Question: I can not understand what has caused this strange behavior of QMenuBar:
The when I declare in the header file (dialog.h):
'''
#include <QMenuBar>
#include <QMenu>
...
private:
QMenuBar* bar;
QMenu* file;
...
'''
And in the source file in the constructor:
'''
...
QVBoxLayout* mainLayout = new QVBoxLayout;
bar = new QMenuBar(this);
file = new QMenu("File");
bar->addMenu(file);
mainLayout->addWidget(bar);
this->setLayout(mainLayout);
...
'''
If I create a menu-bar directly in the constructor (not declaring it in the header file), everything works and the menu-bar appears on the form:
'''
...
QMenuBar * b = new QMenuBar(this);
QMenu * m = new QMenu("File1");
b->addMenu(m);
mainLayout->addWidget(b);
this->setLayout(mainLayout);
...
'''
And I haven't got such problem. This behavior only .
What I am doing wrong? Is there anything that I misunderstand?
I have Qt 4.8.3 and gcc vesion 4.4.7 .
This is a form with correct behavior of Menu-bar:

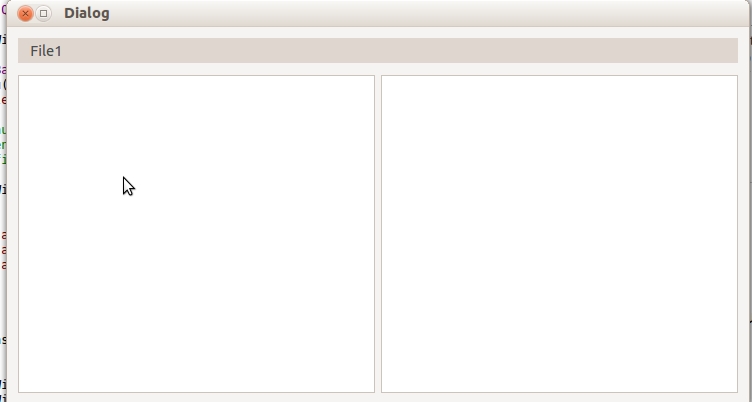
Answer: Running your code I obtain:
'''
QWidget::setLayout: Attempting to set QLayout "" on MainWindow "", which already has a layout
'''
In facts, deleting the 2 lines
'''
mainLayout->addWidget(bar);
this->setLayout(mainLayout);
'''
I've got the menu (in facts in the application and in Unity top bar, too).
However, if it's the main menu in your window, don't create a QMenuBar, but use
'''
menuBar()->addMenu(file);
'''
'QMainWindow::menuBar ()' returns the menu bar for the main window. Moreover, this function creates and returns an empty menu bar if the menu bar does not exist.